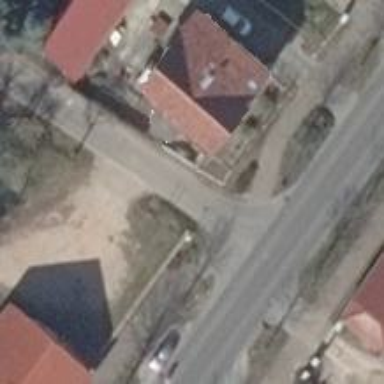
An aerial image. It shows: Asphalt road in residential area.